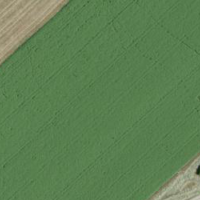
EUNIS habitat code: 52
Species observed at this site:
Cyperus esculentus